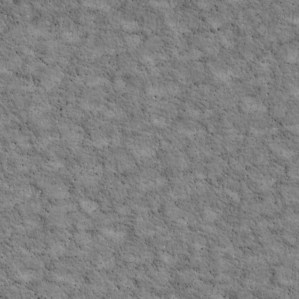
Label: non_frost